Question: What is the total marks?
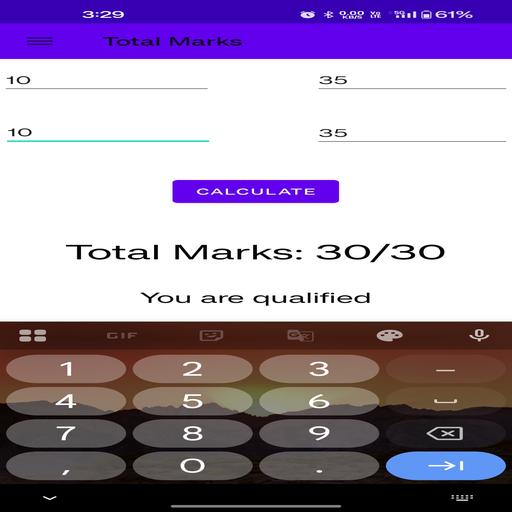
Answer: 30/30